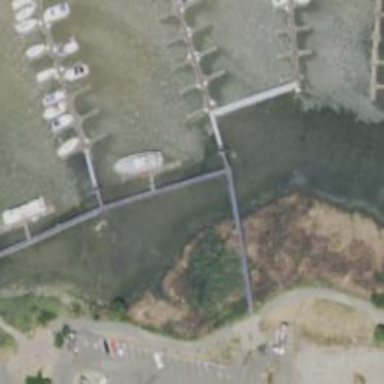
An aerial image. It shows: Pier located along footway.